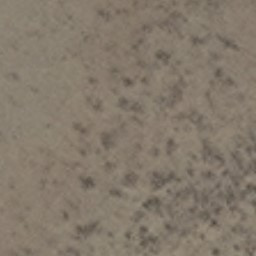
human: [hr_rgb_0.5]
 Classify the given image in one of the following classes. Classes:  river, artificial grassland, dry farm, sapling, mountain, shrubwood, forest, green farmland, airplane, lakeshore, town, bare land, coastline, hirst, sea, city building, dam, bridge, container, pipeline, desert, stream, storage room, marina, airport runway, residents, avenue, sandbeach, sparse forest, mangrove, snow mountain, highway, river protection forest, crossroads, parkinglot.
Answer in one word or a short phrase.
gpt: bare land